Interaction volume radius: 5 \u00c5
Interaction volume height: 10 \u00c5
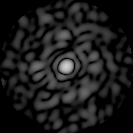
Disorder parameter: 0.7977